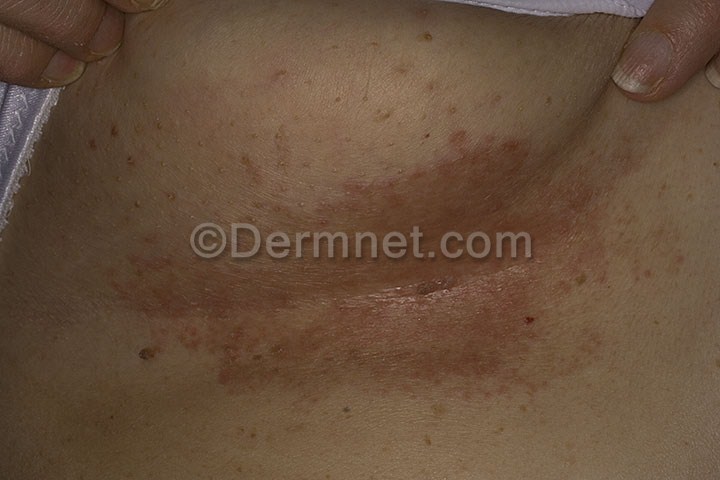
Disease: Tinea Ringworm Candidiasis and other Fungal Infections